Interaction volume radius: 10 \u00c5
Interaction volume height: 10 \u00c5
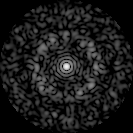
Disorder parameter: 0.8262